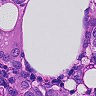
Metastatic tissue present: yes